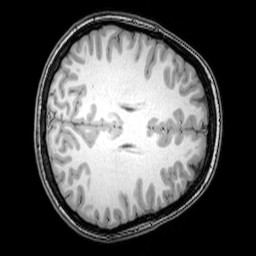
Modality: T1w
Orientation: axial
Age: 22
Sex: female
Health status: healthy
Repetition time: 0.081 s
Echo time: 0.037 s